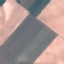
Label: AnnualCrop